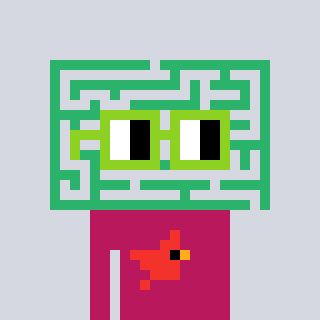
a pixel art character with square light green glasses, a maze-shaped head and a darkpink-colored body on a cool background